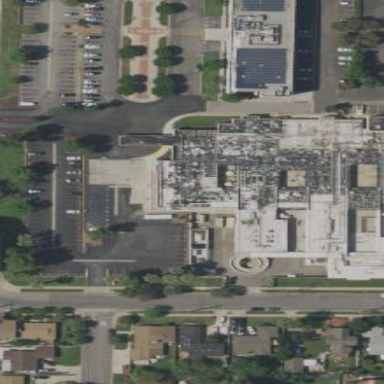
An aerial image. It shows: Healthcare facility identified as hospital.